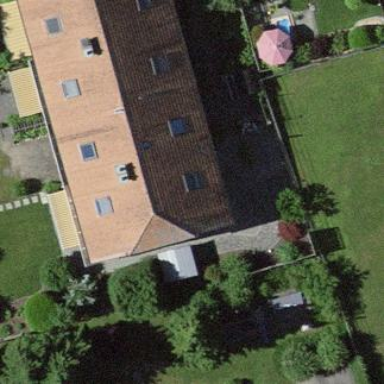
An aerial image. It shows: Residential building with half-hipped roof shape.